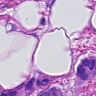
Metastatic tissue present: yes